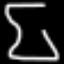
Label: hourglass